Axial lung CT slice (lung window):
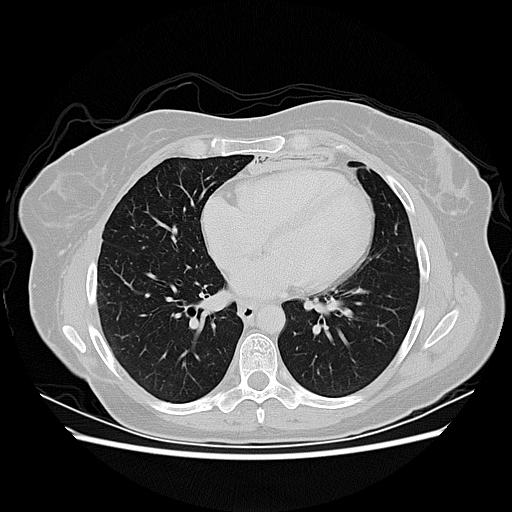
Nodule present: no